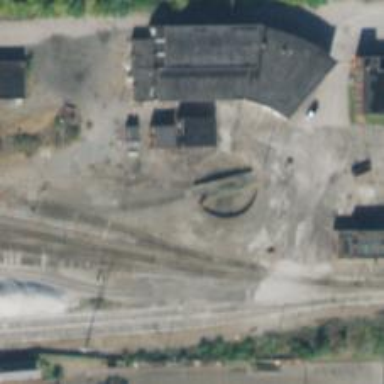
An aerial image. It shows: Rail spur service.